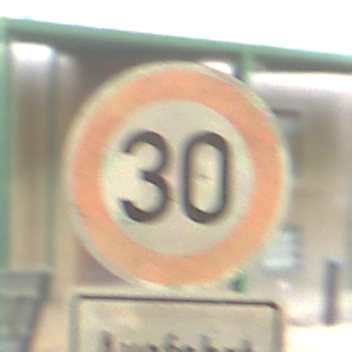
Verkehrszeichen: Geschwindigkeit30
Zusatzzeichen unten: HinweiseAufGefahrenDurchVerbaleAngabe5
Umgebung: Roofed, Special
Tageszeit: MorningAfternoon
Wetter: NotSpecified
Licht: Artificial
Jahreszeit: NotSpecified
Kontrast: MediumContrast